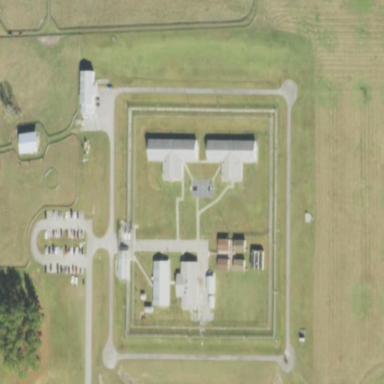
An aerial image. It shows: Prison.